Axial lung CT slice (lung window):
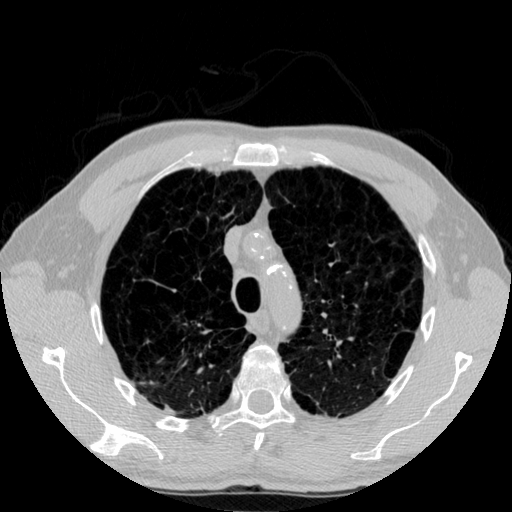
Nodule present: no